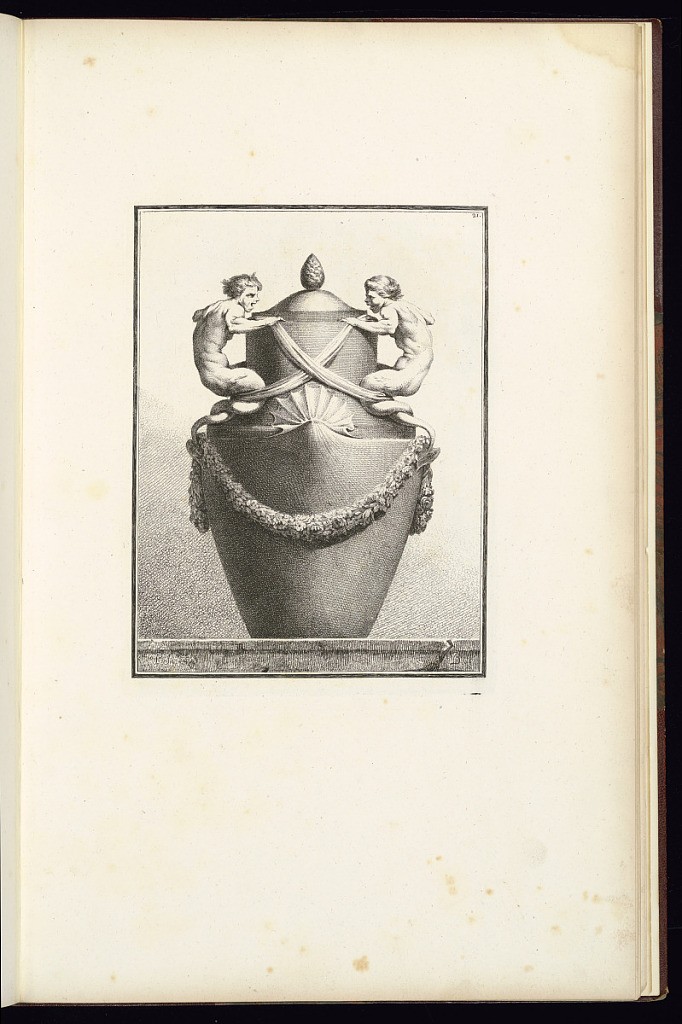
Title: Design for a Vase
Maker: Ennemond Alexandre Petitot, French, 1727 – 1801
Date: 1764
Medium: Etching on laid paper
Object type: Print
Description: Design for a lidded vase decorated with two mermen, ribbons, a garland of flowers and a shell motif with an acorn finial on the lid. The plate is signed and numbered.